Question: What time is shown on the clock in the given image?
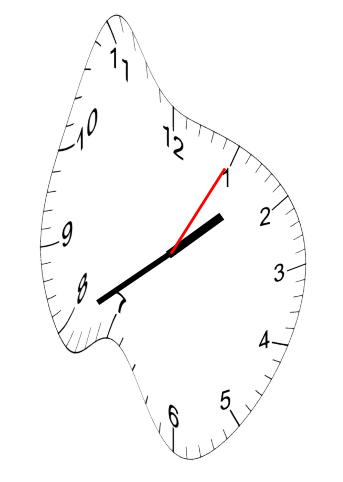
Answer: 01:40:05